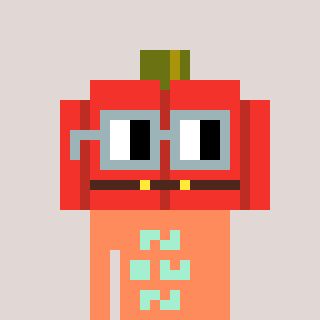
a pixel art character with square dark gray glasses, a pumpkin-shaped head and a peachy-colored body on a warm background